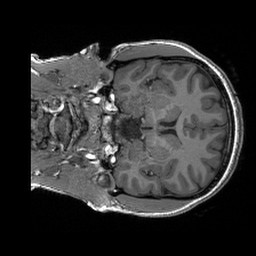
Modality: T1w
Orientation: coronal
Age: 20
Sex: female
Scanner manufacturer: siemens
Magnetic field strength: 3 T
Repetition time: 2.4 s
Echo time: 0.00191 s